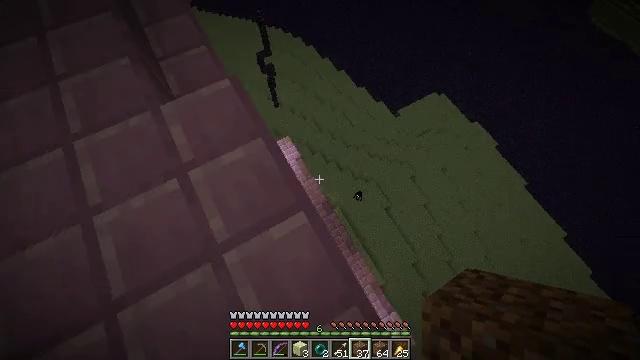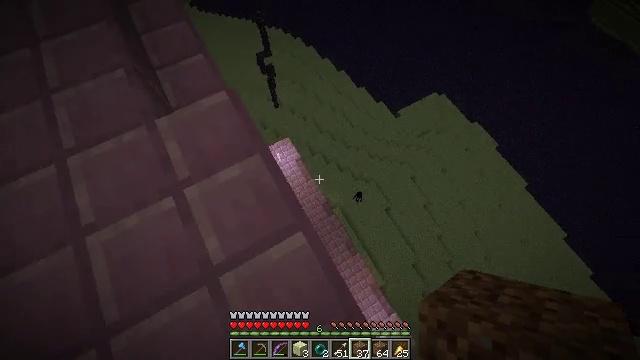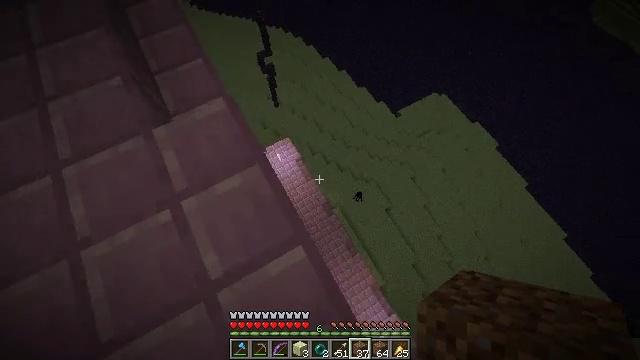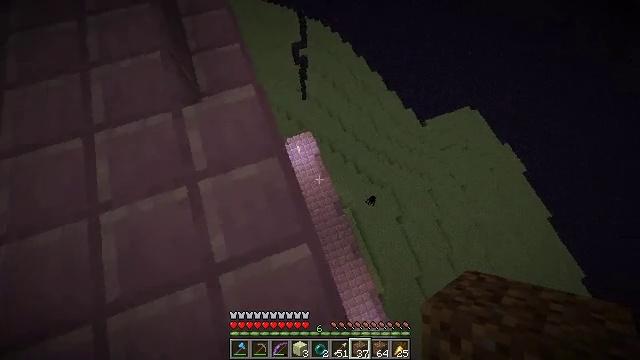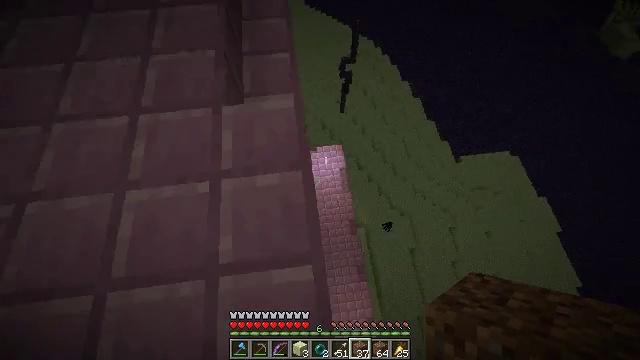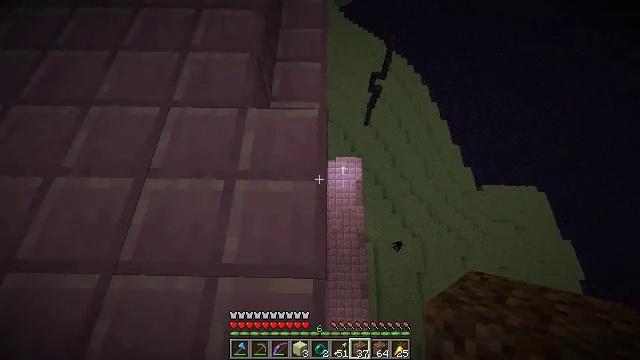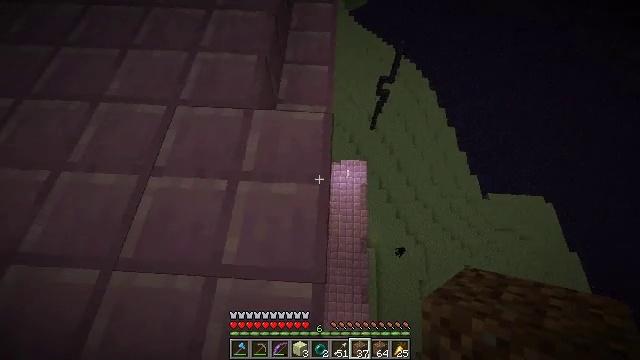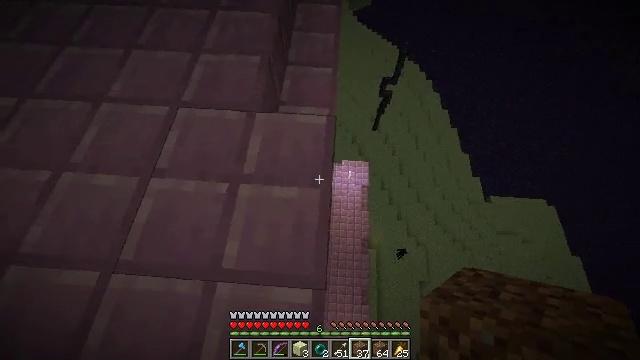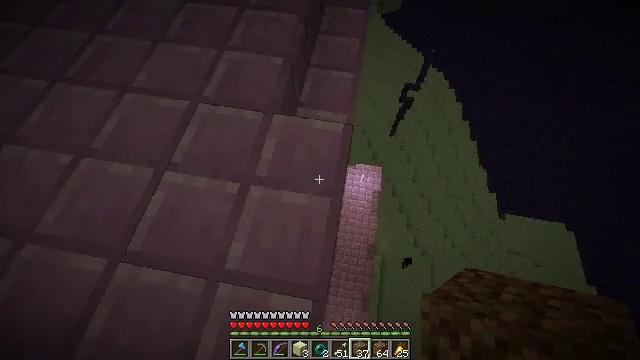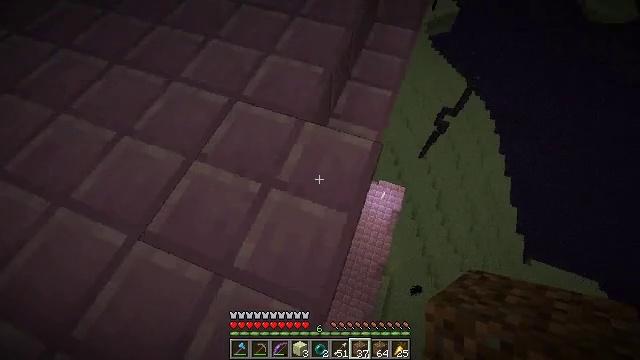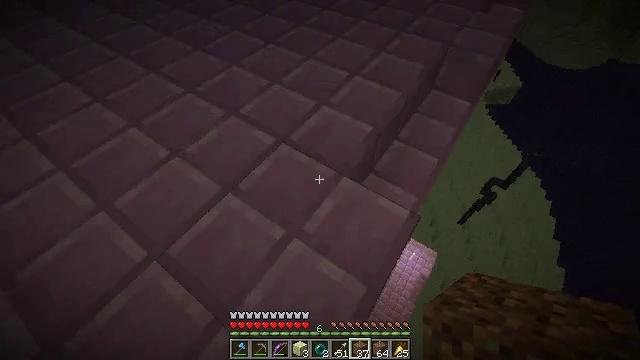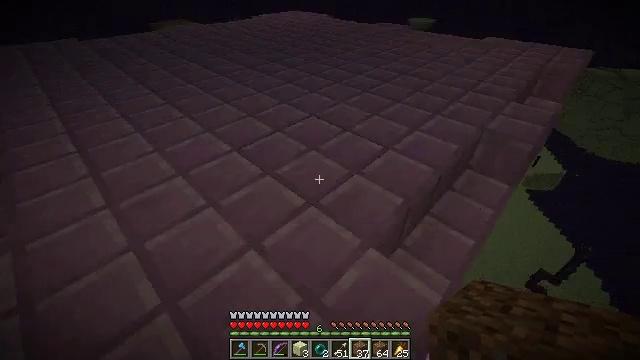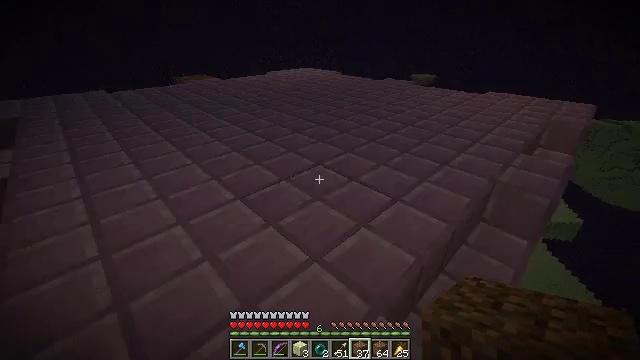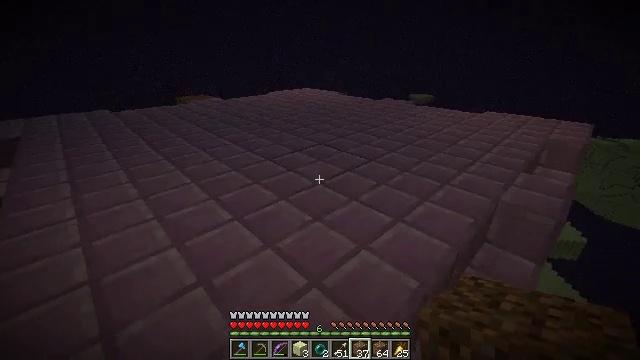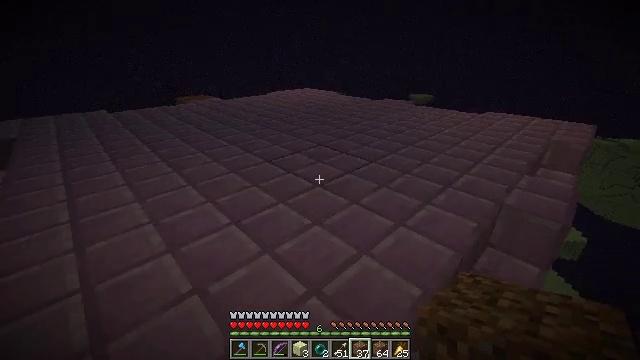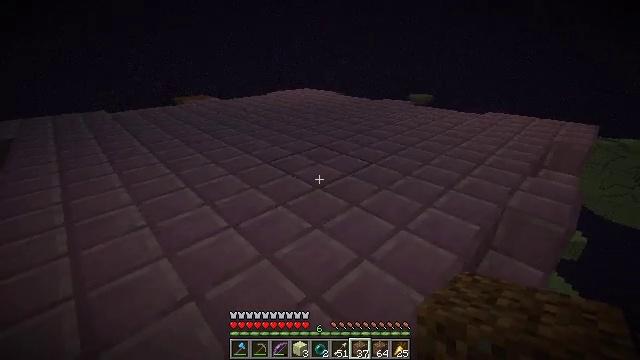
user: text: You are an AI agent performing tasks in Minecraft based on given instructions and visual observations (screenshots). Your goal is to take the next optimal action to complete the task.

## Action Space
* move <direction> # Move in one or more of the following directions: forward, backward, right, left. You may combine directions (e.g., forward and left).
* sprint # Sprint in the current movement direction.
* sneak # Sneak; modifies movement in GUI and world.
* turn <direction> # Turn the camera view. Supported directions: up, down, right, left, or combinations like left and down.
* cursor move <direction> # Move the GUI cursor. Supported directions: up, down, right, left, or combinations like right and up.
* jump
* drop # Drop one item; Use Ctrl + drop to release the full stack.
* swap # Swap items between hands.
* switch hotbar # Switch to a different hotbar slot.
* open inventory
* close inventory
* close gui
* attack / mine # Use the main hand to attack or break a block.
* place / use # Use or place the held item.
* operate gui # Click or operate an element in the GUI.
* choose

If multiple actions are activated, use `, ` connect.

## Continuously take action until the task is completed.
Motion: motion action
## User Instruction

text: Break the purpur block to collect it.
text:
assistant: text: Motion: move forward, sneak
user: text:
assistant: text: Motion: move forward, sneak
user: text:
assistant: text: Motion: move forward, sneak, turn left
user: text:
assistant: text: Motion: sneak, turn left and up
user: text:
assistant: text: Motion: sneak, turn left and up
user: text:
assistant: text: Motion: sneak, turn left
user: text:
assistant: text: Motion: move forward, sneak
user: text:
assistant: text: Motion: move forward, sneak, turn left
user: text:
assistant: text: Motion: move forward, sneak, turn left and up
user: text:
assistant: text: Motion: move forward, sneak, turn left and up
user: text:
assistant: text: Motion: move forward, sneak, turn left and up
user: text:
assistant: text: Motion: move forward, sneak, turn left and up
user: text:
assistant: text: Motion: move forward, sneak, turn up
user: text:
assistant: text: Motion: move forward, sneak
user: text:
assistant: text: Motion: move forward, sneak
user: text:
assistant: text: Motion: move forward, sneak
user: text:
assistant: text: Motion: move forward, turn left
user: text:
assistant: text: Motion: move forward, turn left
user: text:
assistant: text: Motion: move forward, turn left
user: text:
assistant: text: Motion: move forward, turn left and down
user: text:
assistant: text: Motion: move forward, turn left and down
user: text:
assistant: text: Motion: move forward, turn left and down
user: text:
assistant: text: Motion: move forward, turn left
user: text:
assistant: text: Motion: move forward, turn left
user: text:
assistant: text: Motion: move forward, turn left
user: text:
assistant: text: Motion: move forward
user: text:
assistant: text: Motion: move forward, switch to hotbar 2
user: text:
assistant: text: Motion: move forward, turn down, switch to hotbar 2
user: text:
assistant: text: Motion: move forward, turn down, switch to hotbar 2
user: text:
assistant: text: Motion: move forward, switch to hotbar 2